Question: I am new to entity framework and I am trying to work with some data I have the 3 tables below:
Problem is I have found out that many to many relationships aux tables are not abstracted into entity framework.
Problem:
I currently have users who can create Friends. If they create a friend entity frameworks will supposedly create the necessary entries into Users_Friends.
But! What if I have the user fill out a form to create a friend and the friend they created already exists in friends, so instead of duplicating the friend we simply just want to make an insert into Users_Friends.
In my mind I am stepping through this way:
1. Grab Post Data
2. If Friend PhoneNumber already exists they are duplicate. (no need to insert this friend)
3. Grab this matched Friends Id
4. Insert our current users id into Users_Friends as well as insert the matched Friend Id.
But entity doesn't give me access to the Users_Friends table.
I did find out through another post though that I can select all the friends associated with a friend by doing:
'''
using (var db = new GameAlertDBEntities())
{
var user = db.Users.First(); // or any other query for user
var friends = user.Friends;
}
'''
I cant figure out though how to insert just FriendId and UserId into Users_Friends.
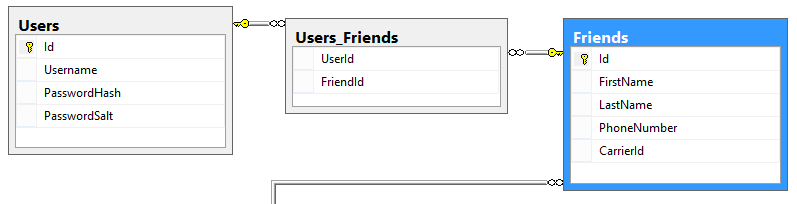
Answer: You can do this:
'''
var user = db.Users.Find(userID);
var friend = db.Friends.Find(friendID);
user.Friends.Add(friend);
db.SaveChanges();
'''
When you add the 'Friend' instance to 'User.Friends', that tells EF to insert a record in the join table when you save.